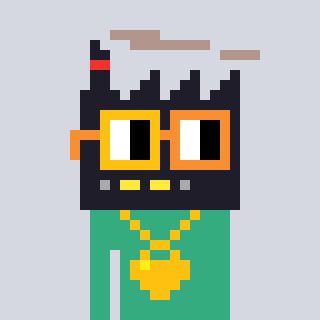
a pixel art character with square yellow and orange glasses, a factory-shaped head and a teal-colored body on a cool background